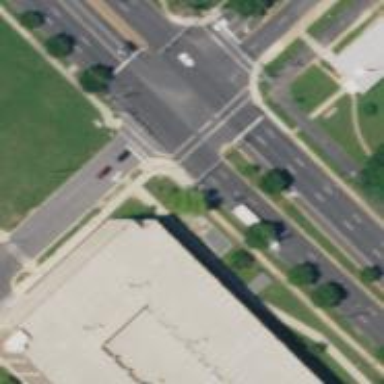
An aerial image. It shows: Footway with asphalt surface and marked with lines at the crossing.